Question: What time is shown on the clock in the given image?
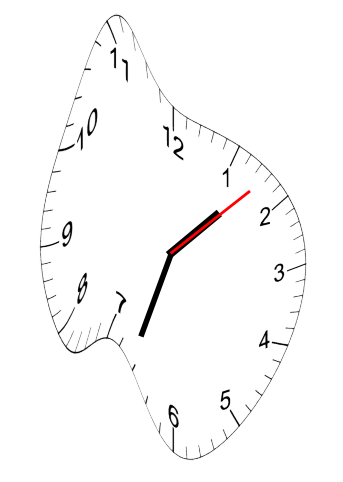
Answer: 01:33:08